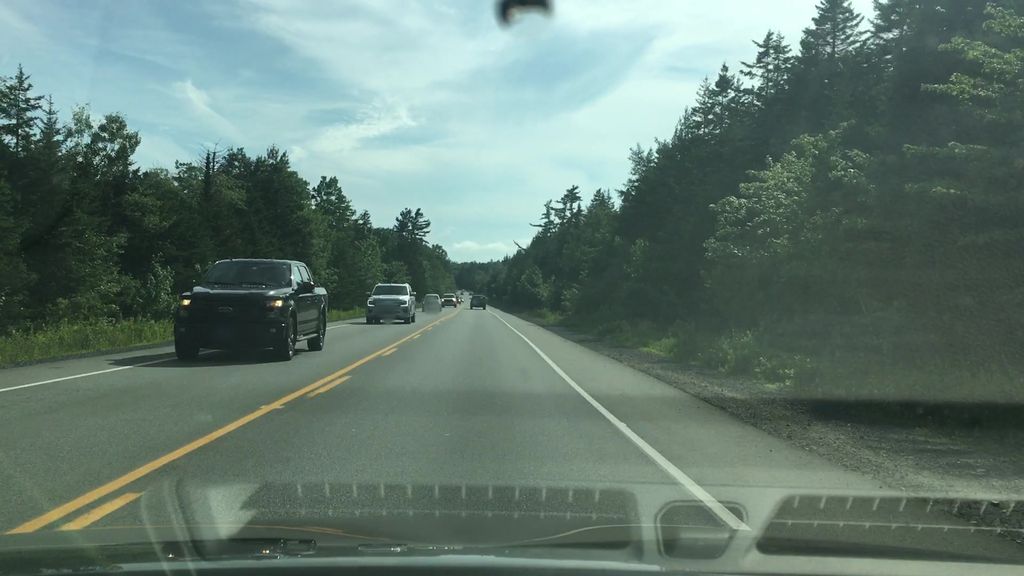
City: halifax